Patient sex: F
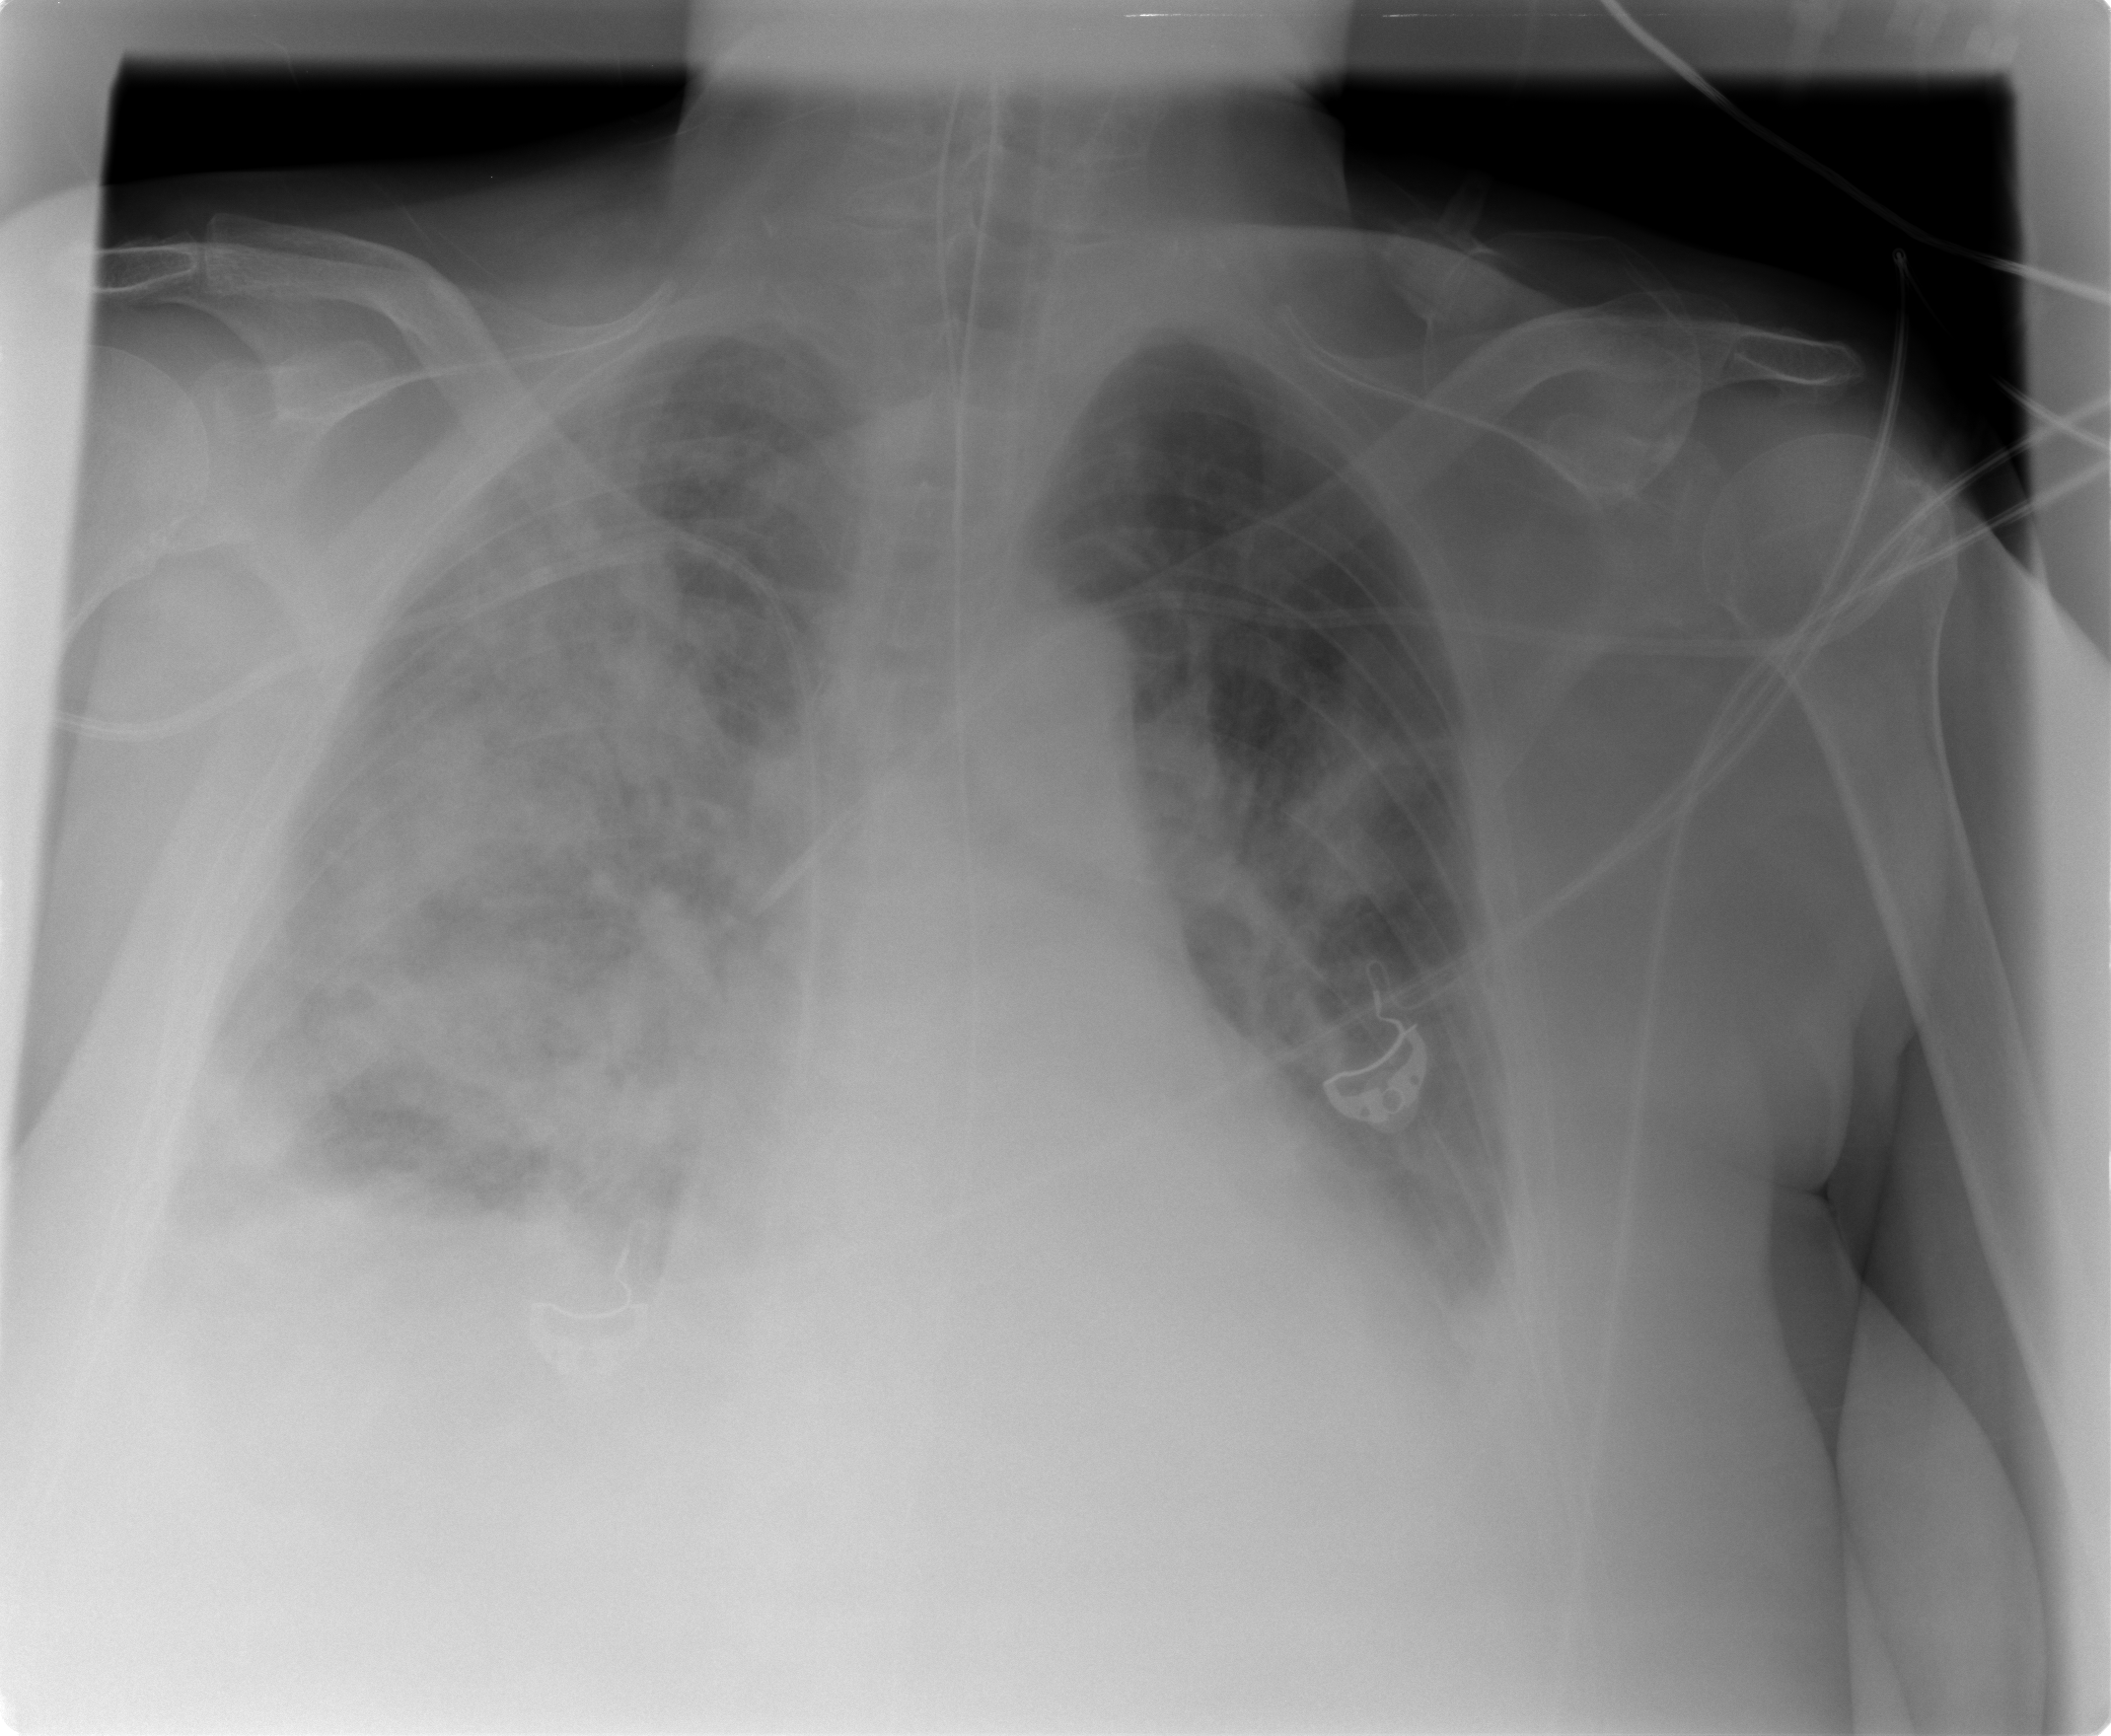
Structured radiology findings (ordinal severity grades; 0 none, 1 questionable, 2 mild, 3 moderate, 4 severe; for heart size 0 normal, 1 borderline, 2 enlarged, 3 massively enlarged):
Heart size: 2
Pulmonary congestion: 1
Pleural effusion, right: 2
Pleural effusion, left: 1
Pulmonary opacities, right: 4
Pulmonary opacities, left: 3
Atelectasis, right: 3
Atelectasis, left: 2